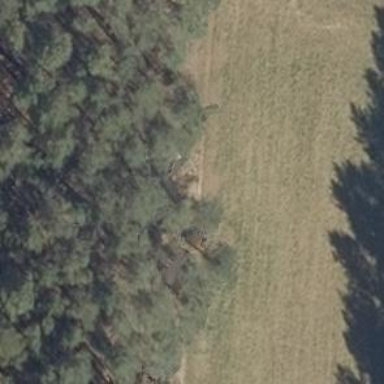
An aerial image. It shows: Hunting stand.